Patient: sex M, age 75
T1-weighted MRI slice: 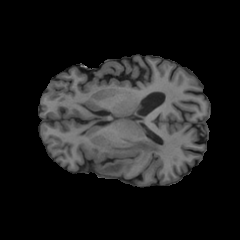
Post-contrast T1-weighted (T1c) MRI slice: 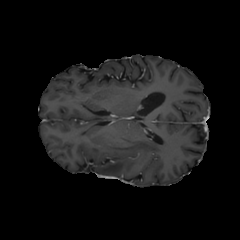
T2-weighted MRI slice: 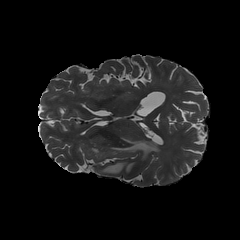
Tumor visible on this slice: yes
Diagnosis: Glioblastoma, IDH-wildtype
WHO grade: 4